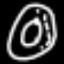
Label: donut